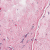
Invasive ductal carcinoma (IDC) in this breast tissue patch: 1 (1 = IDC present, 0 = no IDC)